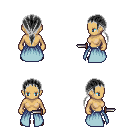
a pixel art fantasy rpg character, female body template, human, tanned skin, overskirt, white pants, gray ponytail hairstyle, brown shoes, dagger, four views (front, back, left, right), 2x2 character sprite sheet, small pixel art, hard edges, no anti-aliasing